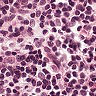
Metastatic tissue present: no